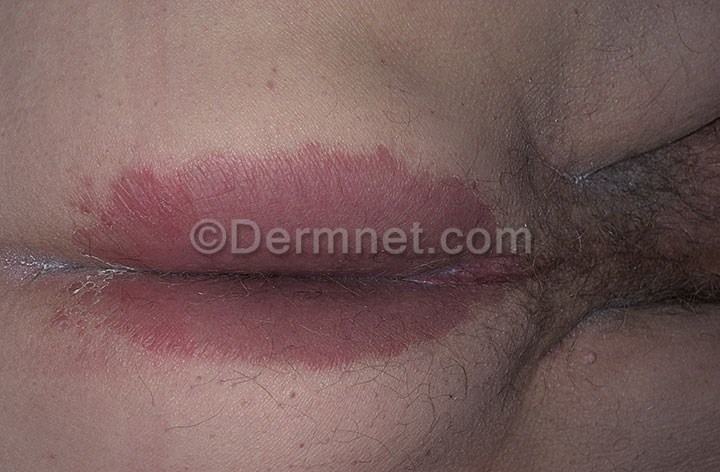
Disease: Psoriasis pictures Lichen Planus and related diseases